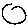
Label: circle